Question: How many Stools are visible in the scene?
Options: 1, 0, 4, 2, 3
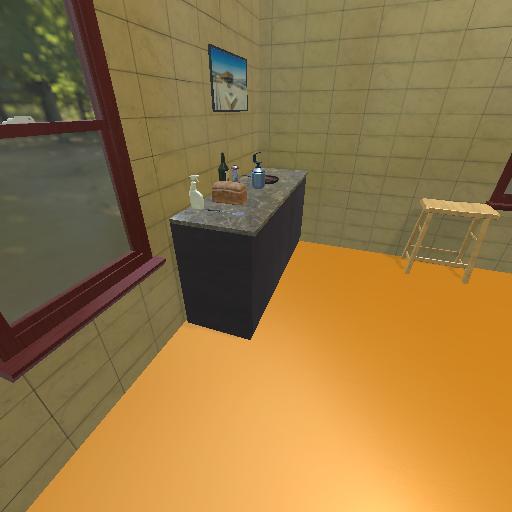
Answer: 1